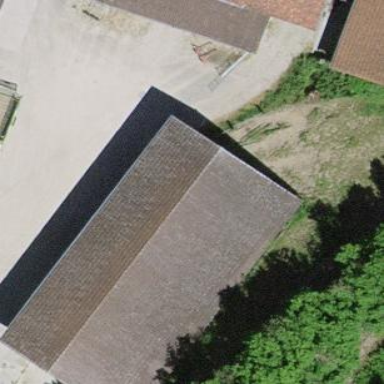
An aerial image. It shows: Shed building.